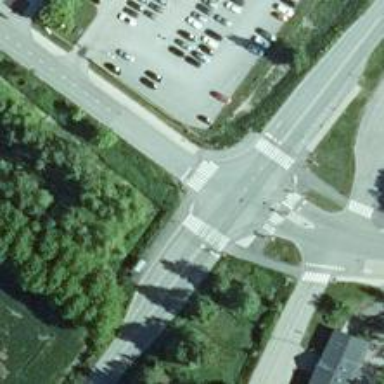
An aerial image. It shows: Marked crossing on asphalt footway.